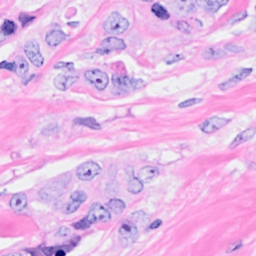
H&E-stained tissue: Breast